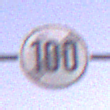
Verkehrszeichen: EndeGeschwindigkeit100
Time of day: Dawn
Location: Outdoor (RoadRail)
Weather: Clear
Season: NotSpecified
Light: Natural